Question: I am trying to create a simple form for calculating speed, distance and time traveled, but the calculations come out wrong.
'''
using System;
using System.Collections.Generic;
using System.ComponentModel;
using System.Data;
using System.Drawing;
using System.Linq;
using System.Text;
using System.Threading.Tasks;
using System.Windows.Forms;
namespace _2ndTask
{
public partial class Form1 : Form
{
public Form1()
{
InitializeComponent();
}
double speed, time, distance, laiks, garums, atrums; // laiks = time2, garums = distance2, atrums = speed2
private void label1_Click_1(object sender, EventArgs e)
{
}
private void textBox3_TextChanged(object sender, EventArgs e)
{
bool timeInput = double.TryParse(textBox3.Text, out laiks);
if (!timeInput || laiks < 0 || laiks > 9999)
{
// MessageBox.Show("Ignoret so pazinojumu.");
}
// timeInput = float.Parse (textBox3.Text);
}
private void textBox2_TextChanged2(object sender, EventArgs e)
{
bool cGarumsInput = double.TryParse(textBox2.Text, out garums);
if (!cGarumsInput || garums < 0 || garums > 999999)
{
// MessageBox.Show("Ignoret so pazinojumu.");
}
}
private void textBox1_TextChanged_1(object sender, EventArgs e)
{
bool speedInput = double.TryParse(textBox3.Text, out atrums);
if (!speedInput || atrums < 0 || atrums > 9999)
{
// MessageBox.Show("Ignoret so pazinojumu.");
}
}
private void button2_Click(object sender, EventArgs e)
{
time = (garums / atrums);
label4.Text = time.ToString();
}
private void panel1_Paint(object sender, PaintEventArgs e)
{
}
private void button3_Click(object sender, EventArgs e)
{
distance = atrums * laiks;
label4.Text = distance.ToString() + " Km.";
}
private void button1_Click(object sender, EventArgs e)
{
speed = garums / laiks;
label4.Text = speed.ToString() + " Km/h.";
}
}
}
'''
Before I added TryParse the calculations were correct, but the forms would crash whenever values would be deleted from textboxes.
It should output 140 underneath (multiply time and speed) instead it outputs 49. Inputting other numbers also gives wrong result

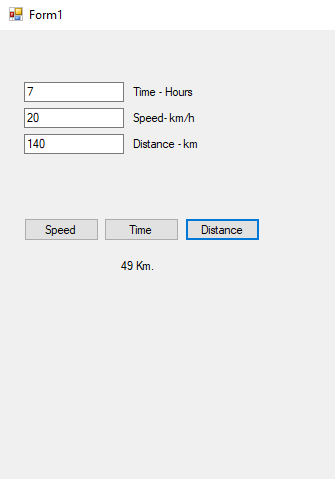
Answer: You have a typo. You are assigning the text from textBox3 to both atrums and laiks. Presumably one of them should use the text from textBox1.